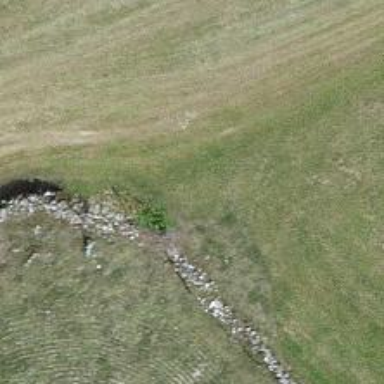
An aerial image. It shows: Wall made of dry stone.